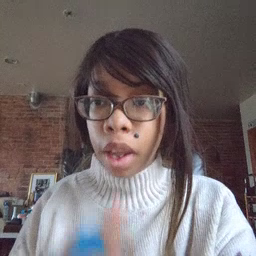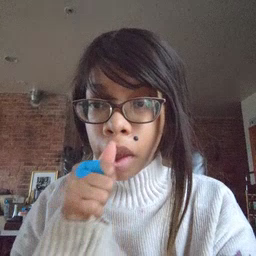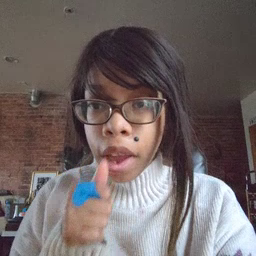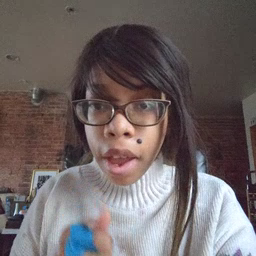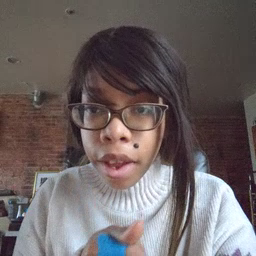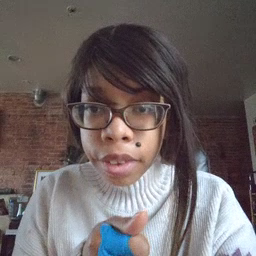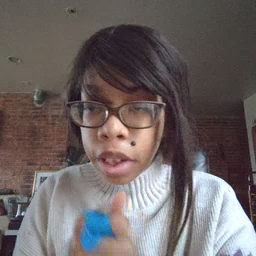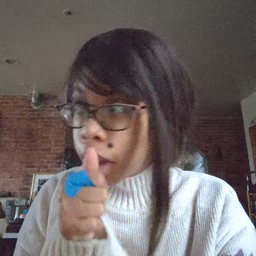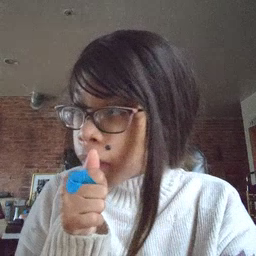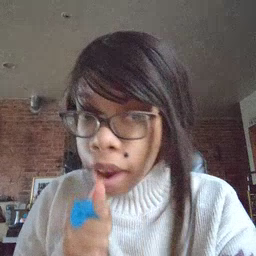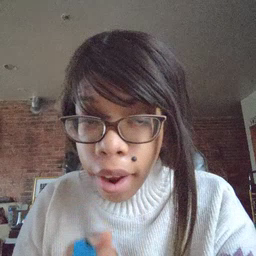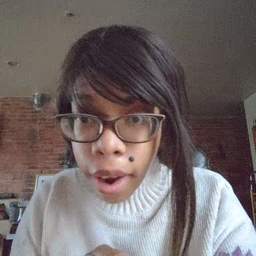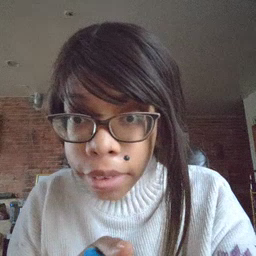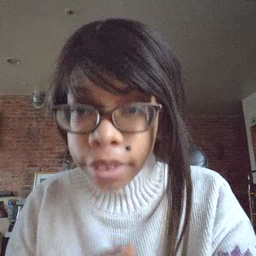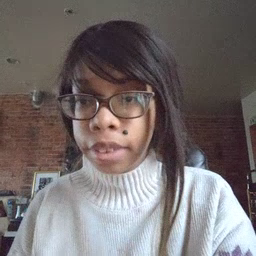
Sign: hide